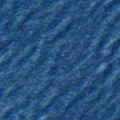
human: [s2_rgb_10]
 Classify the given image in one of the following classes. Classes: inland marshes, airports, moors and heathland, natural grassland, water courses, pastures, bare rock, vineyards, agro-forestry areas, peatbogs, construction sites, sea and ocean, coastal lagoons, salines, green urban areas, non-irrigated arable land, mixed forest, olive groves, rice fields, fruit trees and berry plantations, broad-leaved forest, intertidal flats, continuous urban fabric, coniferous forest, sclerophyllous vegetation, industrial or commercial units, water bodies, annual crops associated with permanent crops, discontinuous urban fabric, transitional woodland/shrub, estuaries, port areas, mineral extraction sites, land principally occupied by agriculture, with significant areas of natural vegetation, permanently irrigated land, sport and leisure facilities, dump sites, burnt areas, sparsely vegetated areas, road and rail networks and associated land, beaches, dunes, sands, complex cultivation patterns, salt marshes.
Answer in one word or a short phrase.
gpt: sea and ocean